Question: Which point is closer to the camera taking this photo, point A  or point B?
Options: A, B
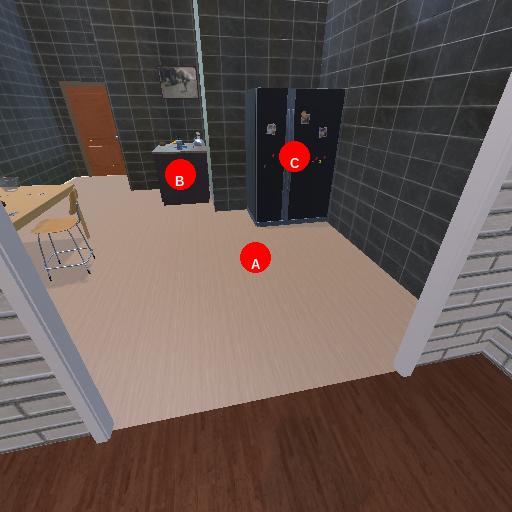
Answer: A